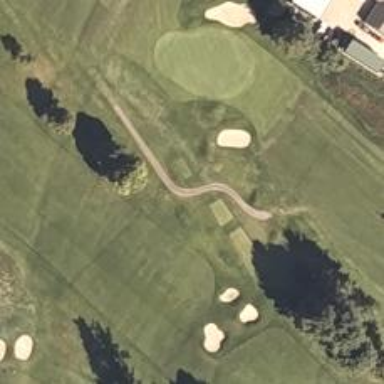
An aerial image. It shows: Pathway for golfing.